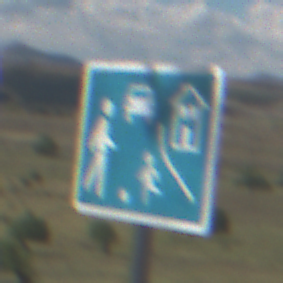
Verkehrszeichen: BeginnVerkehrsberuhigterBereich
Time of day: Midday
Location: Outdoor (Nature)
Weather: PartlyCloudy
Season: NotSpecified
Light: Natural